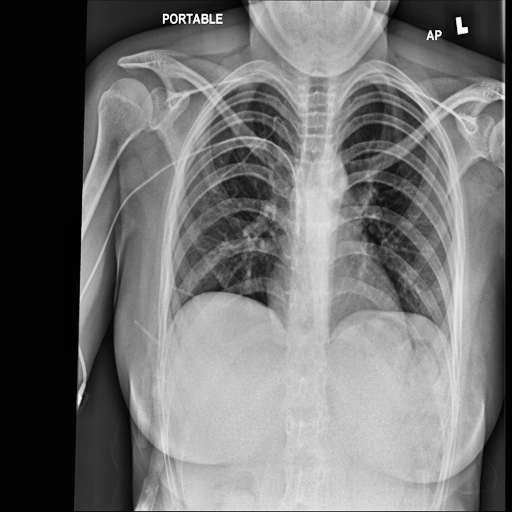
Finding: NORMAL